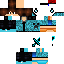
A male human skin with medium skin, wearing brown long hair dressed in a blue hoodie and black pants, featuring a closed mouth.